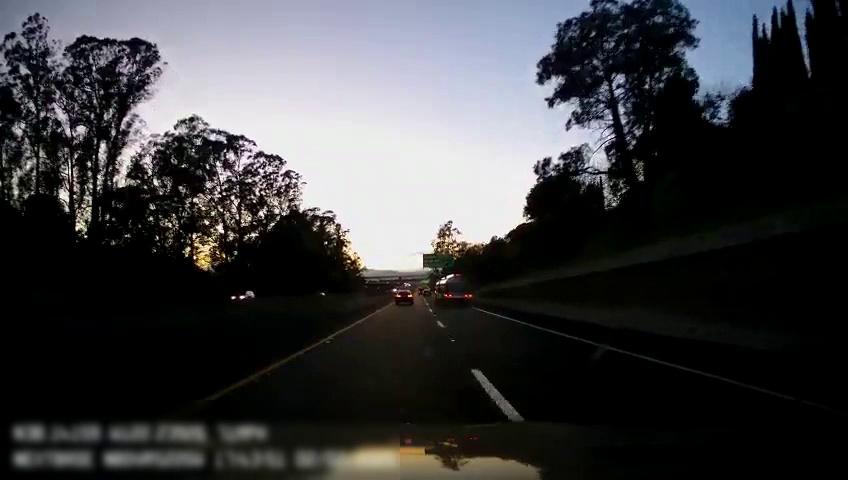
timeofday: Dusk/Dawn/Twilight
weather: Sunny
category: Drivable Space
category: Vehicles | Car
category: Vehicles | Other LV
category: Vehicles | Car
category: Lanes | Alternate Lane
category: Lanes | Alternate Lane
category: Lanes | Alternate Lane
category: Traffic | Signs